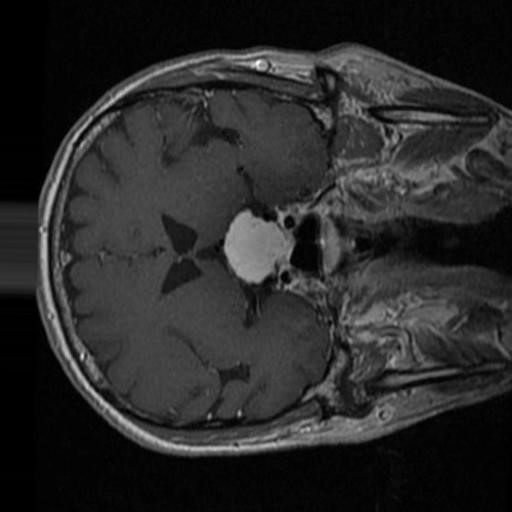
Label: brain_menin